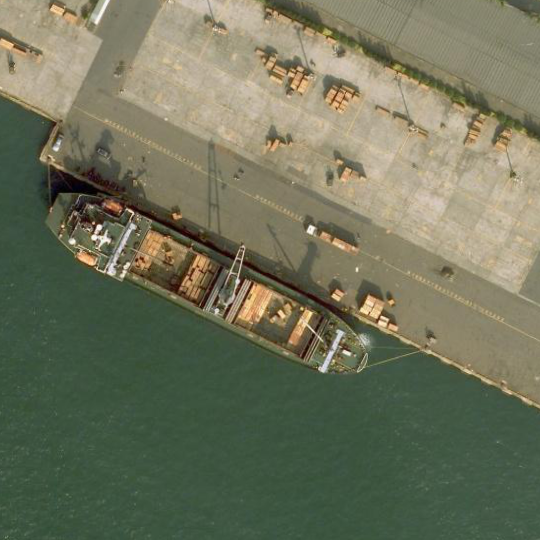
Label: Cargo_ship